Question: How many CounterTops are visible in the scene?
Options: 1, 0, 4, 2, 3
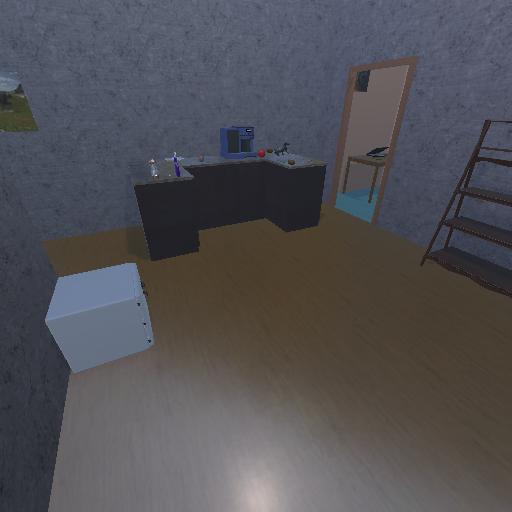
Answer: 1